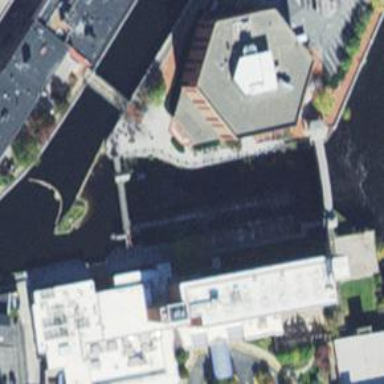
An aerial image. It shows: Lock gate along waterway.